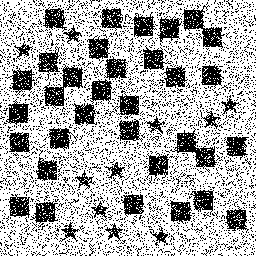
Squares: 33
Triangles: 0
Stars: 11
Total shapes: 44